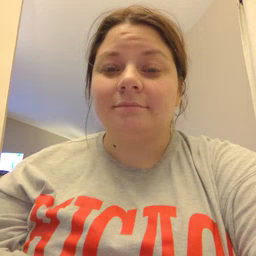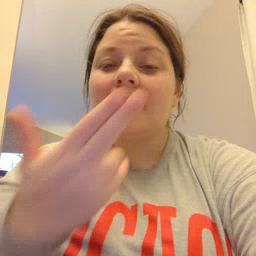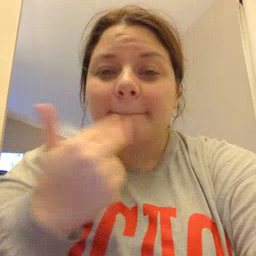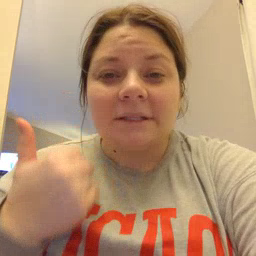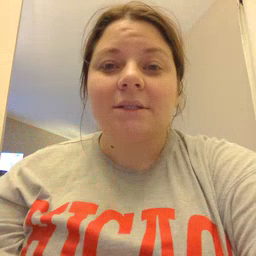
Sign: napkin